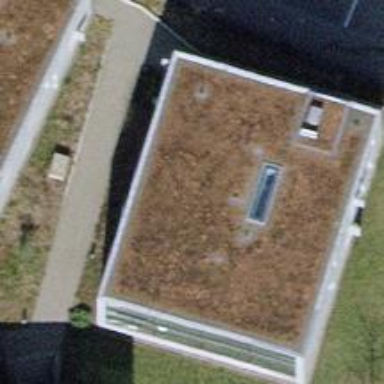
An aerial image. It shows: Light grey apartment building with flat red roof.